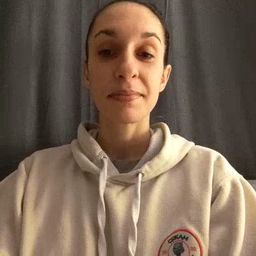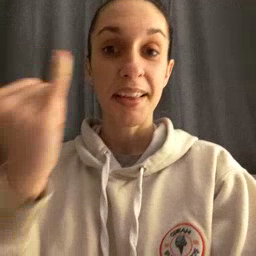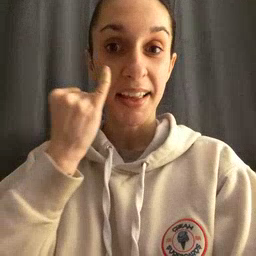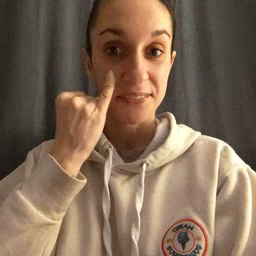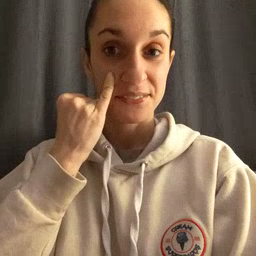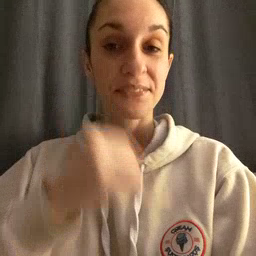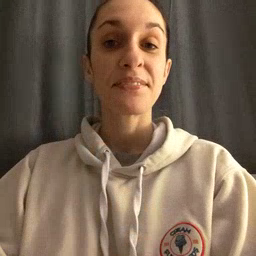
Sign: if